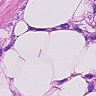
Metastatic tissue present: yes